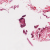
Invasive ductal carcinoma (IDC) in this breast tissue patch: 0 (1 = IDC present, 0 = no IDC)